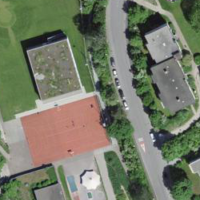
EUNIS habitat code: 53
Species observed at this site:
Centranthus ruber
Malva sylvestris